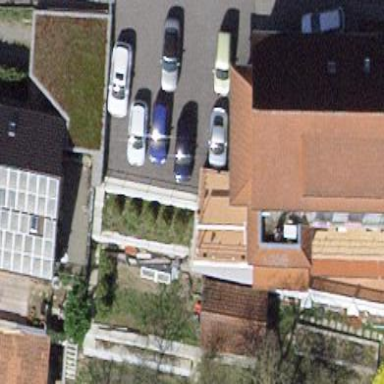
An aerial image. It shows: Street side parking area.